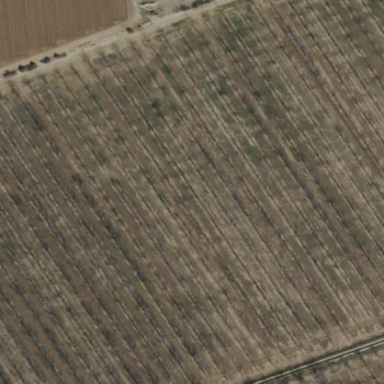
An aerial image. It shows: Orchard.